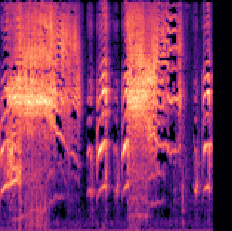
Sound class: Baby cry